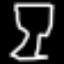
Label: hourglass